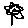
Label: flower